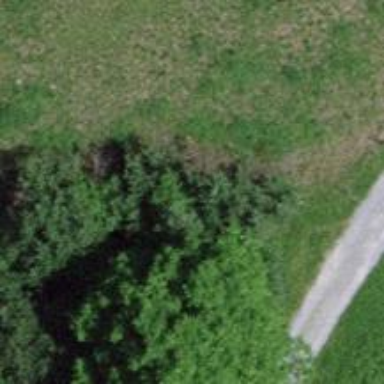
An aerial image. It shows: Broadleaved deciduous tree located in park.